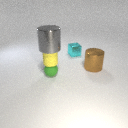
large gray metal cylinder above small green rubber sphere